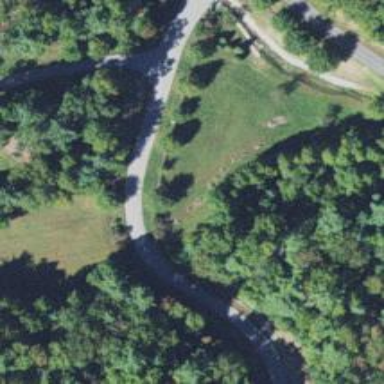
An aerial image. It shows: Culvert tunnel.